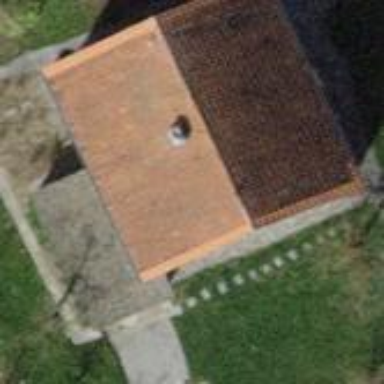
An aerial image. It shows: Building with gabled roof.